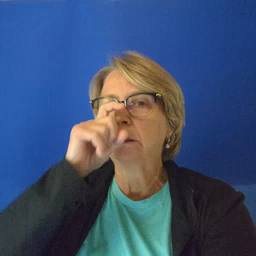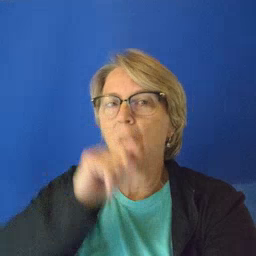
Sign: doll